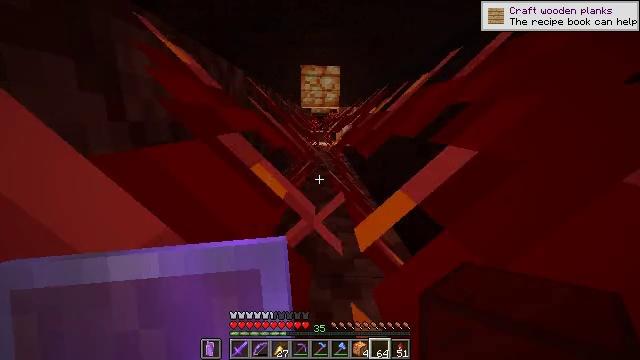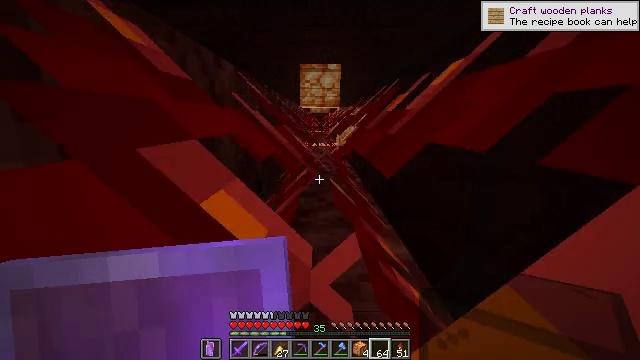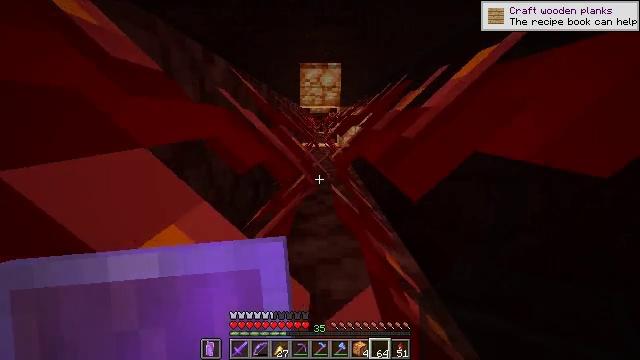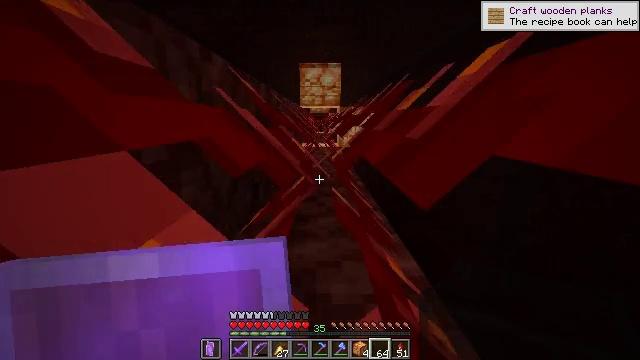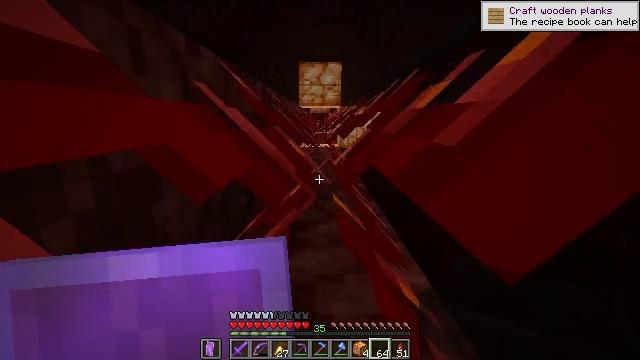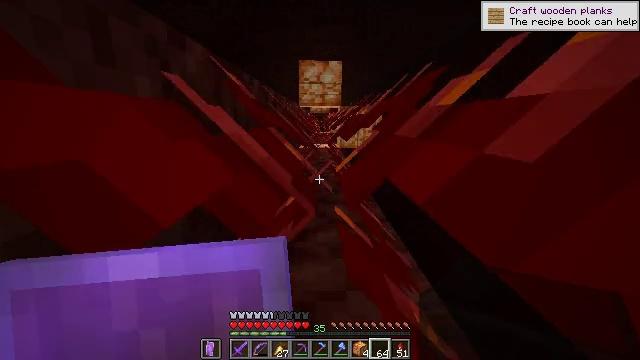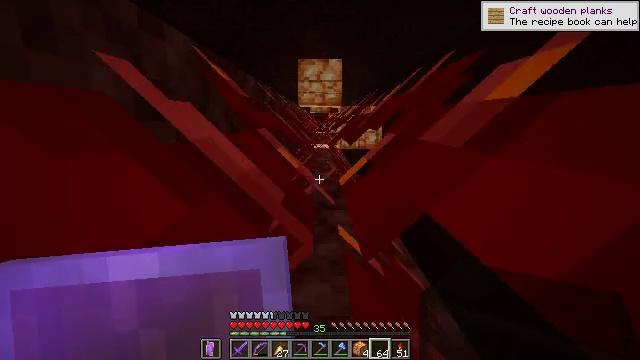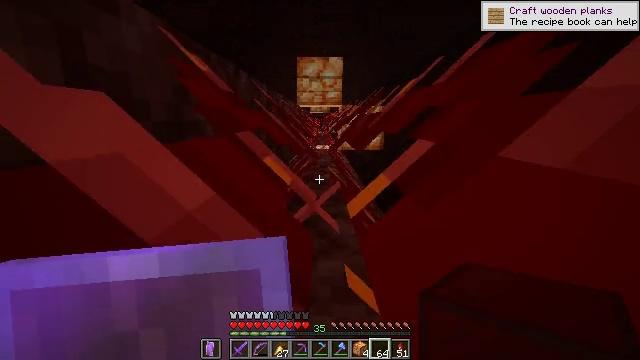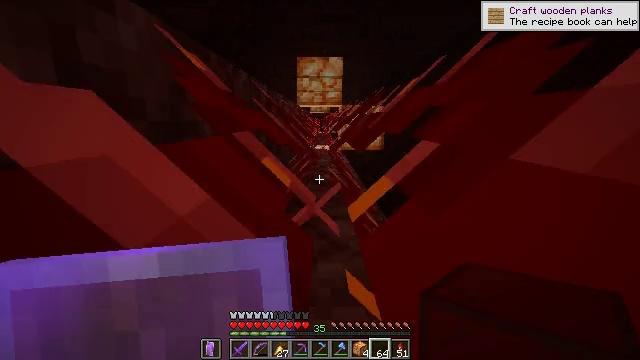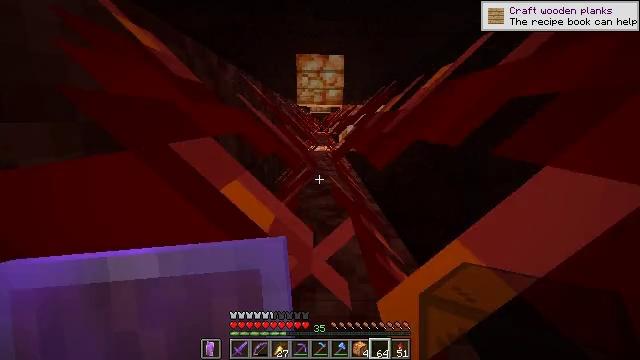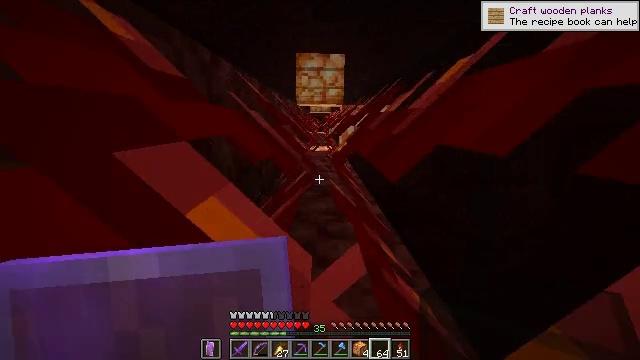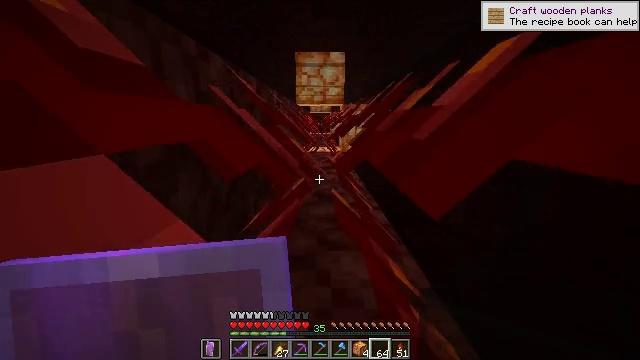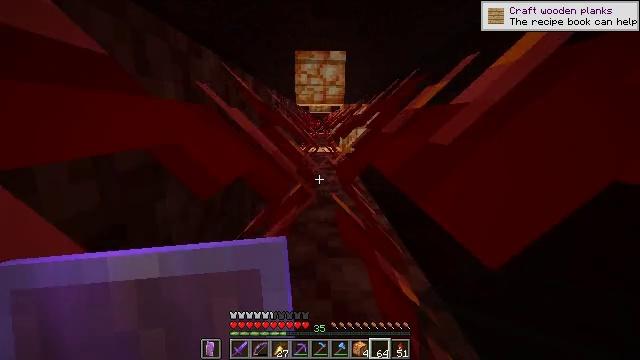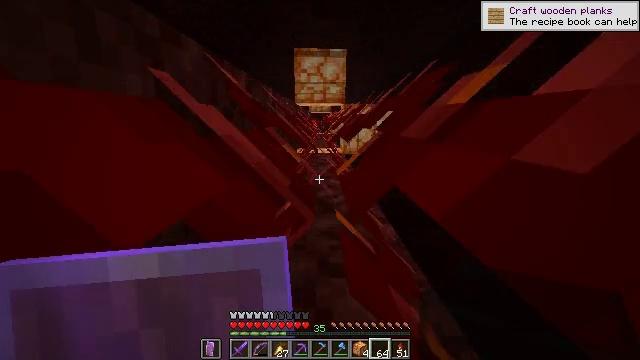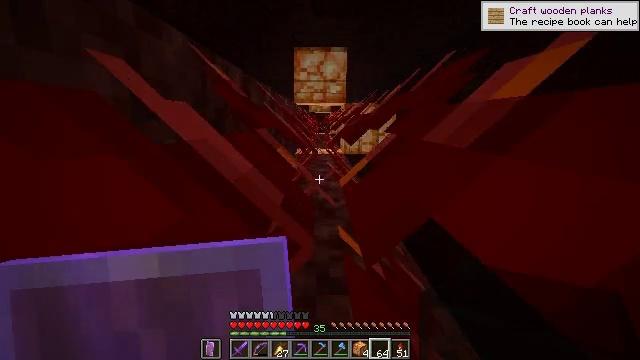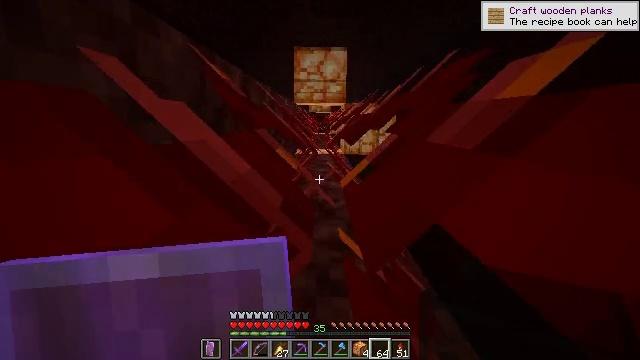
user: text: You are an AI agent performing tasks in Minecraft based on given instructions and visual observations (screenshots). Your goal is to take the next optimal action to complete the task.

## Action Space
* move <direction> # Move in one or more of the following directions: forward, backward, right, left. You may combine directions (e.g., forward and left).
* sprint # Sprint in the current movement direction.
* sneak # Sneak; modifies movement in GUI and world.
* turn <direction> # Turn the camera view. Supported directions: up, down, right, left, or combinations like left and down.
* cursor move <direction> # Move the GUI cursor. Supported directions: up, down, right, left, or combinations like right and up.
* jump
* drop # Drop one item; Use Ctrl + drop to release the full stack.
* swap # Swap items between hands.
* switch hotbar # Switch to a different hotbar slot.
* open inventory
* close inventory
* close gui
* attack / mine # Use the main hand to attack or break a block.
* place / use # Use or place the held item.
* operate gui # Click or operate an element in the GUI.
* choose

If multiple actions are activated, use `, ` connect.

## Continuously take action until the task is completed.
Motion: motion action
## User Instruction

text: Dig up blackstone from the depths.
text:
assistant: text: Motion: jump
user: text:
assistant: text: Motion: jump
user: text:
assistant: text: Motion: jump
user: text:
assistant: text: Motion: jump
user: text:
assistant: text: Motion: jump
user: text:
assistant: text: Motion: jump
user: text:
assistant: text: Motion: jump
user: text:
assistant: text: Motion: jump
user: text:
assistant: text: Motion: jump
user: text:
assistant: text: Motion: jump
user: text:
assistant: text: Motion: jump
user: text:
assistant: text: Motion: jump
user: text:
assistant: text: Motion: jump
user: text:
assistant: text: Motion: jump
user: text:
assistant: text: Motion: jump
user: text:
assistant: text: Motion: jump
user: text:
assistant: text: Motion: jump
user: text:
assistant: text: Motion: jump
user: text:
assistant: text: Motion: jump
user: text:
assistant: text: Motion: jump
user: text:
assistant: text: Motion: jump
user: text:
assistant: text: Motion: jump
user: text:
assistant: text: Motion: jump
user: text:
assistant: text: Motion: jump
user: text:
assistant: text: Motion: jump
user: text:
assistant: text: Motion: jump
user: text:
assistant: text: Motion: jump
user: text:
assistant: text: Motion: jump
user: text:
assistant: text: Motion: jump
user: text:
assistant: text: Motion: jump